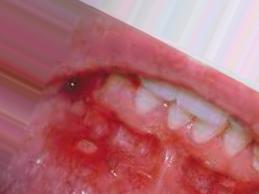
Condition: Mouth Ulcer